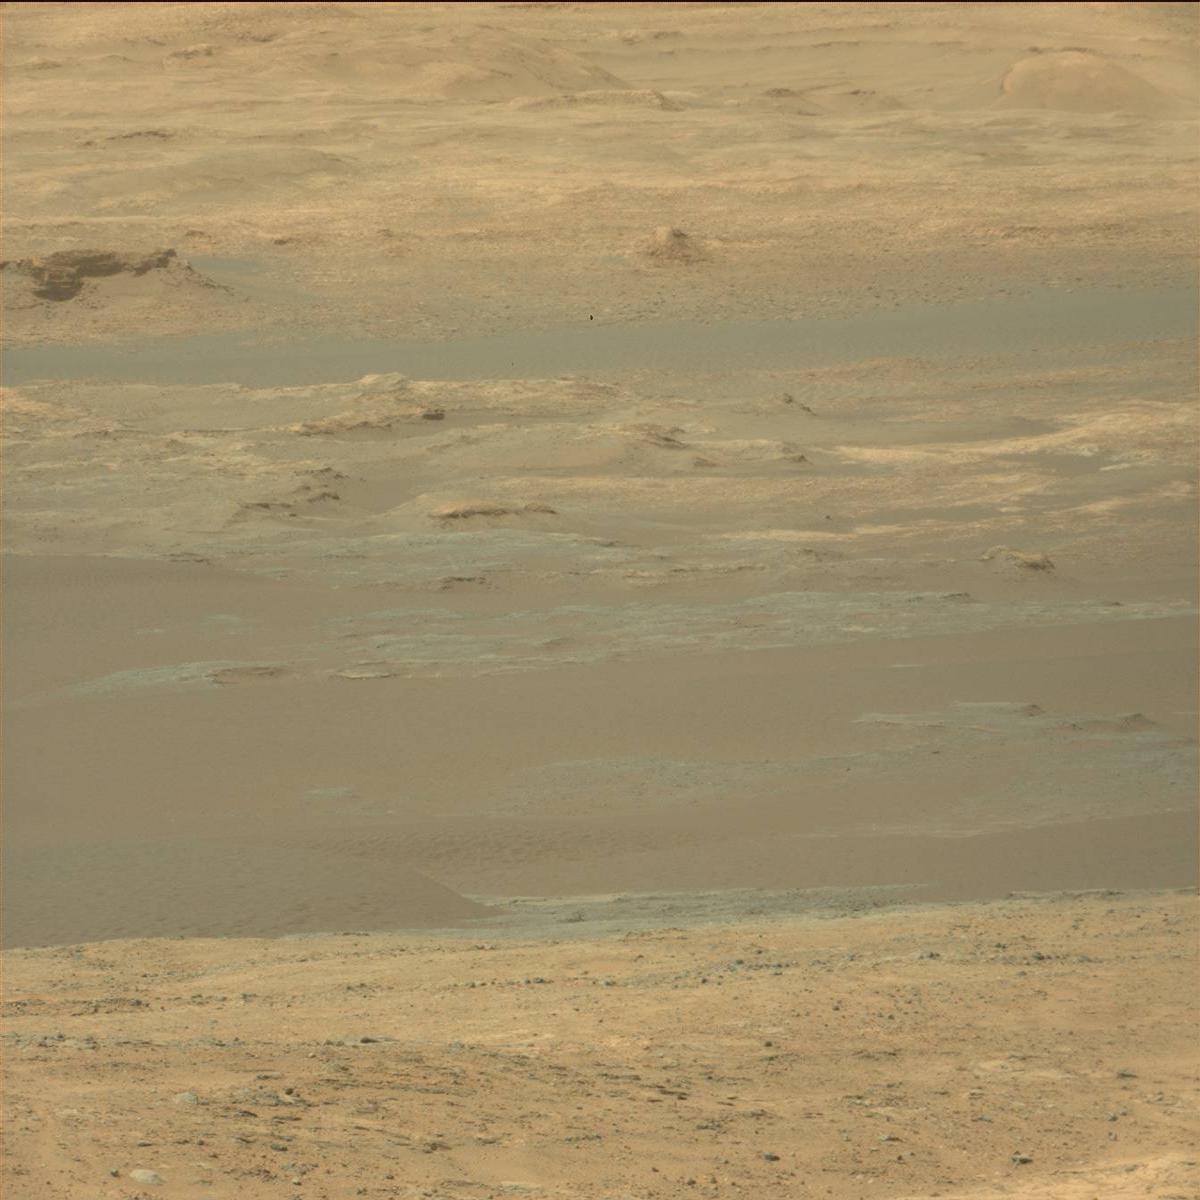
Terrain classes present: Bedrock, Ridge, Sand / Soil